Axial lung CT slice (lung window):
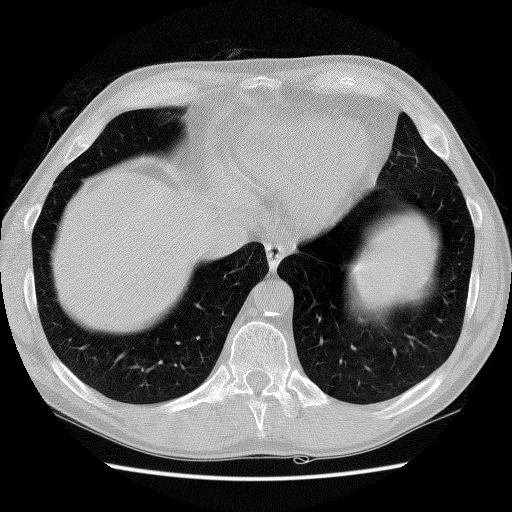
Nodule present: no